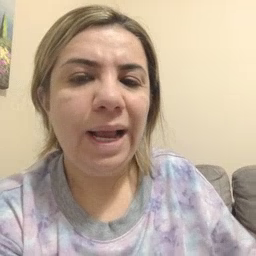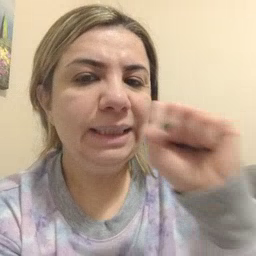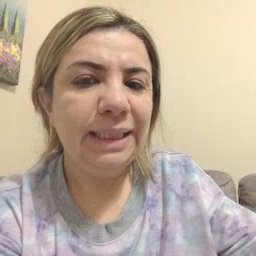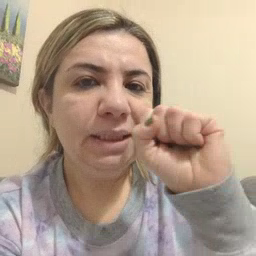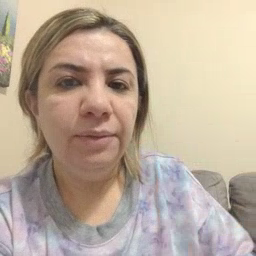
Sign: carrot